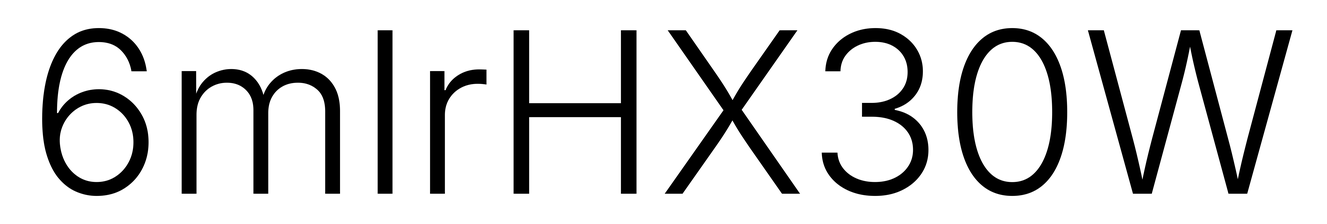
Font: Inter_Light